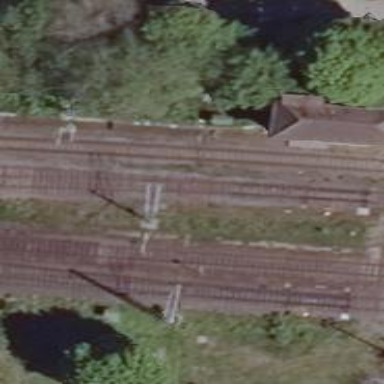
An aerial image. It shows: Milestone along the railway track with catenary mast.